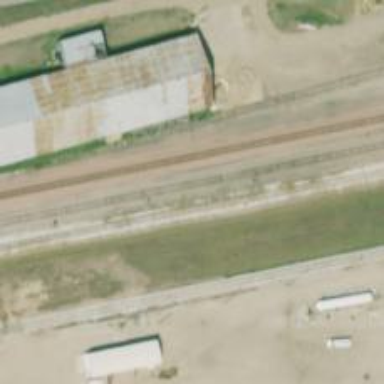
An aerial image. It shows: Rail spur service.